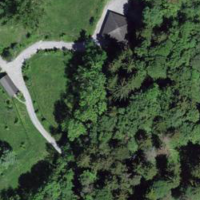
EUNIS habitat code: 53
Species observed at this site:
Pararge aegeria
Cyanistes caeruleus
Corylus avellana
Prunus padus
Parus major
Milvus milvus
Fringilla coelebs
Regulus ignicapilla
Coccothraustes coccothraustes
Sylvia atricapilla
Turdus merula